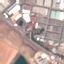
Land use / land cover: Industrial